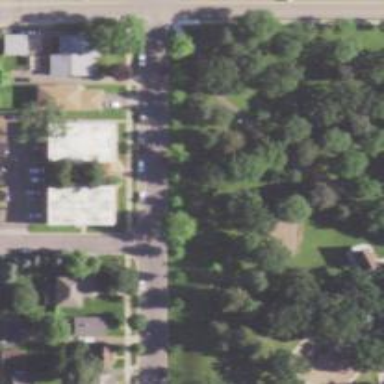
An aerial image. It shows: Residential road with asphalt surface. Sidewalk is present on the left side.